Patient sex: M
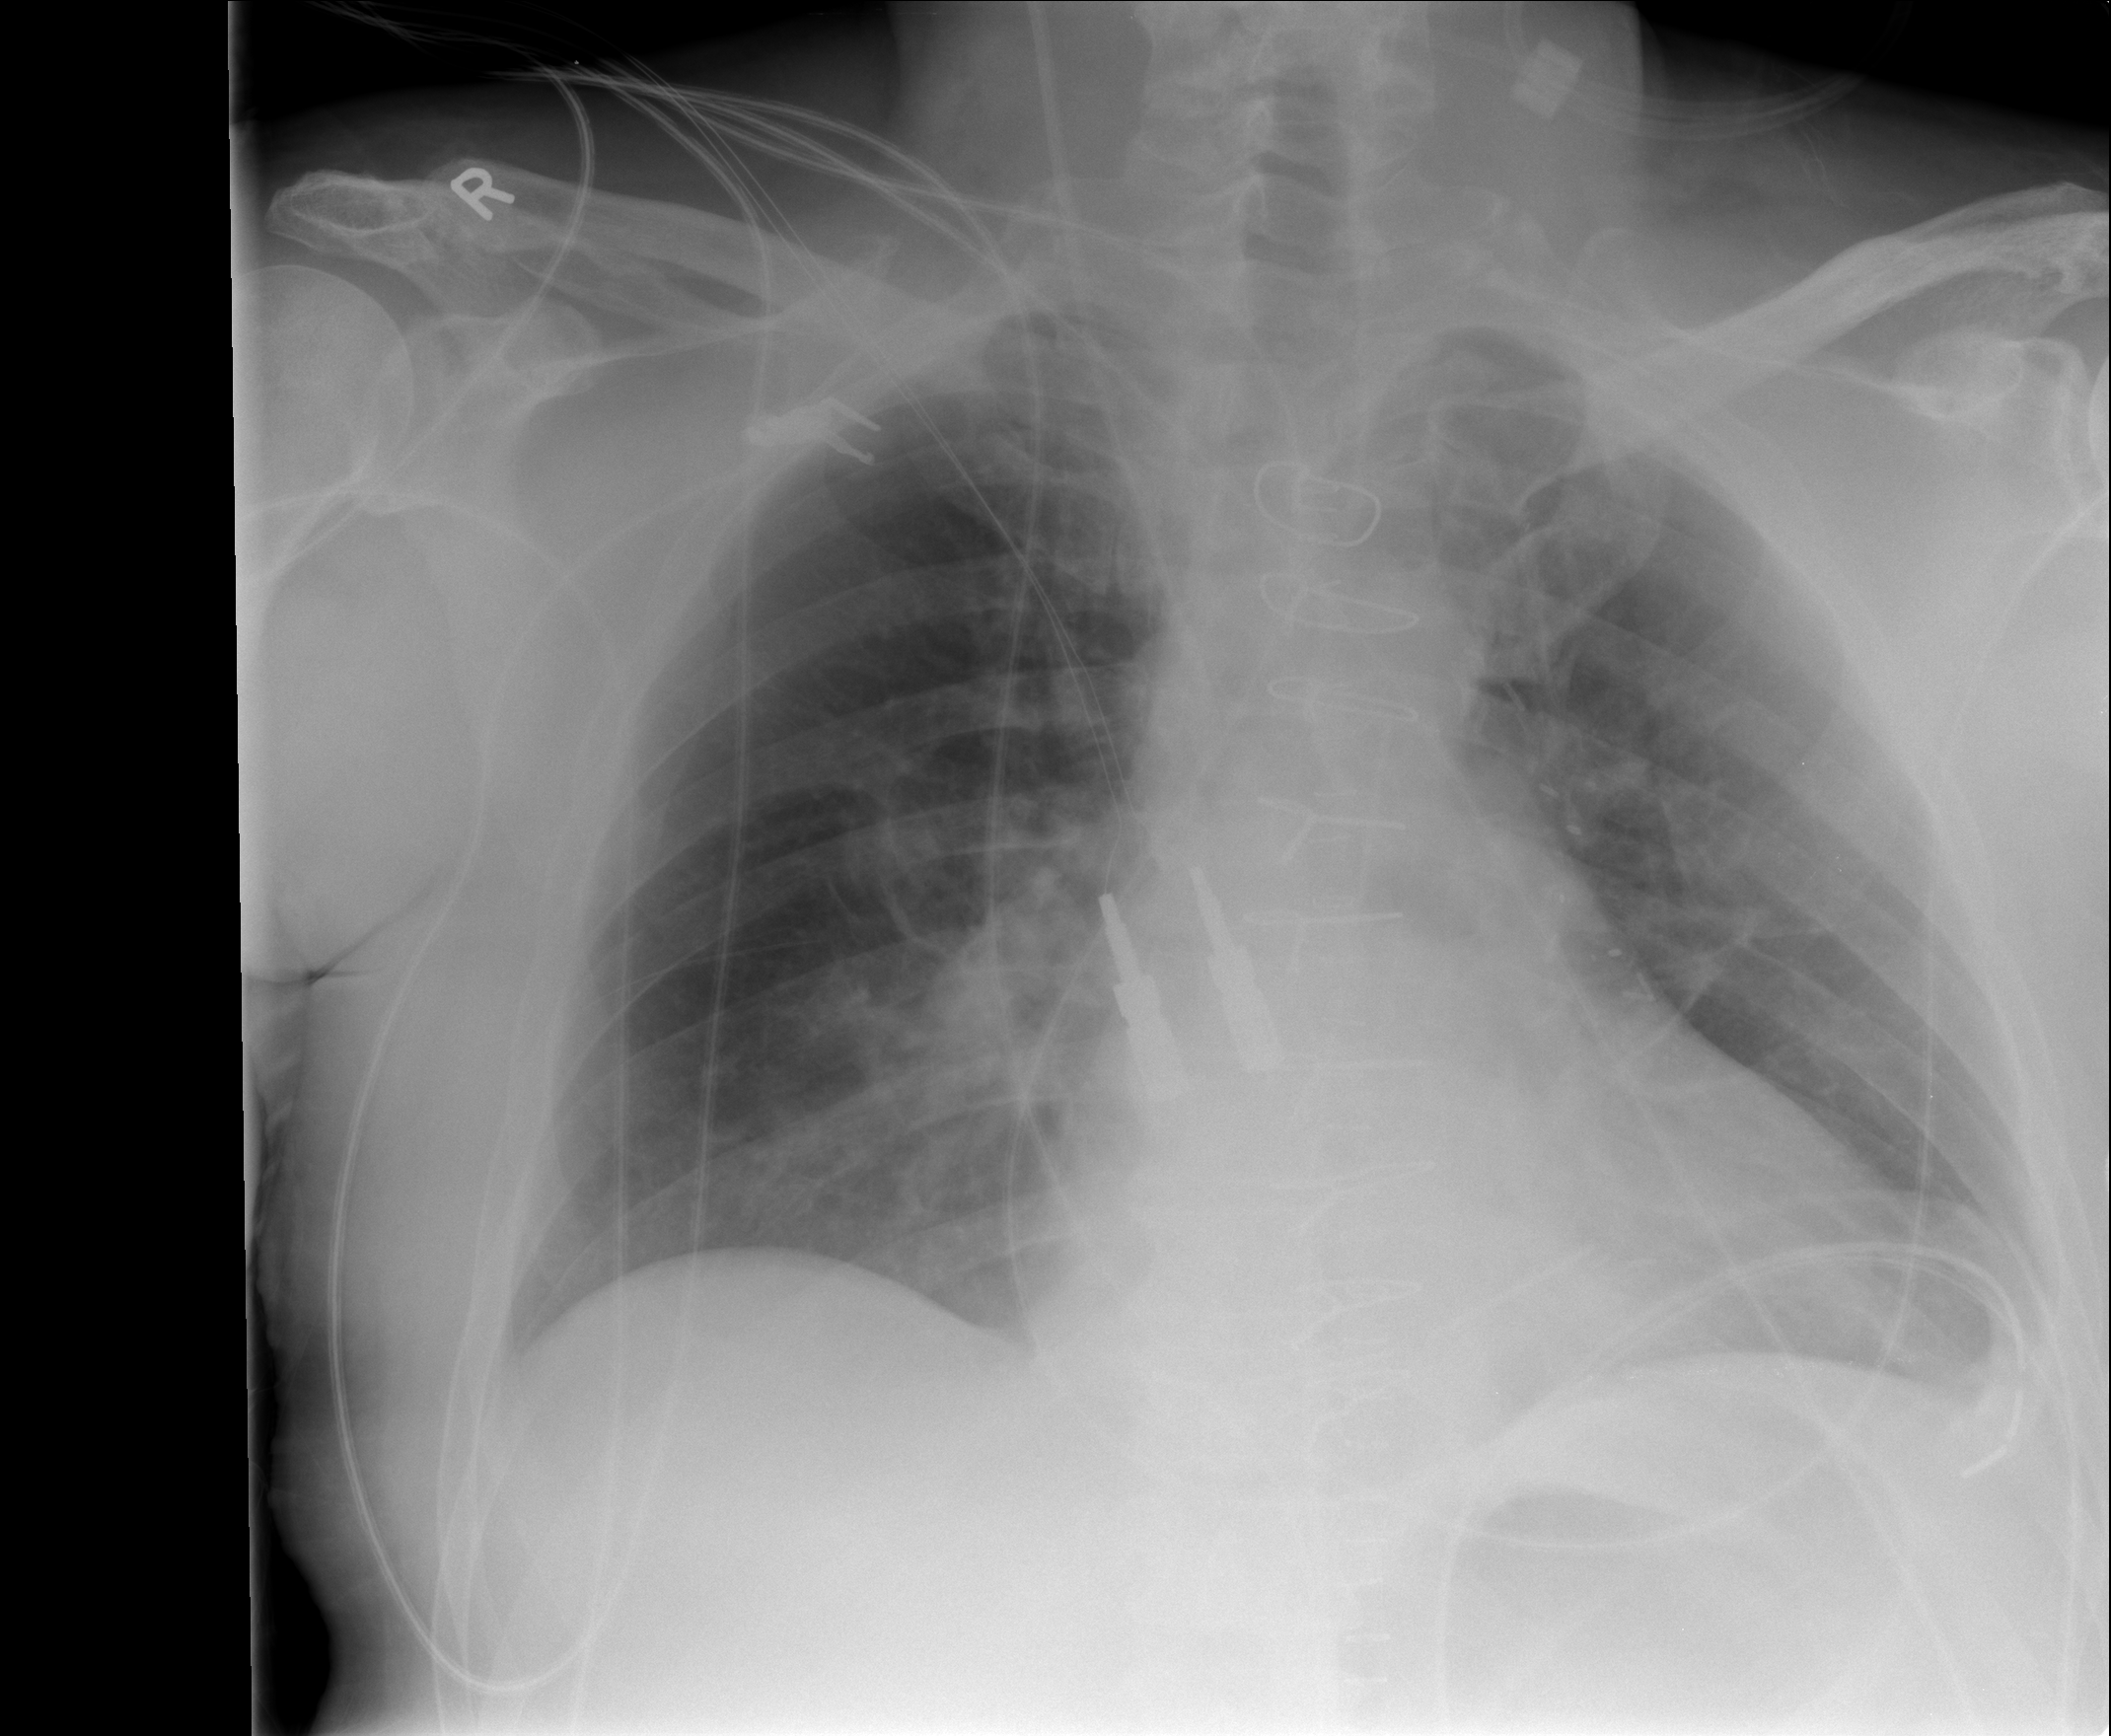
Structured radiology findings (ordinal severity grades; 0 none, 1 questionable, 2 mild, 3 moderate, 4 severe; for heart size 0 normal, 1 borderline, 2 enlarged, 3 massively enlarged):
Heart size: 1
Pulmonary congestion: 0
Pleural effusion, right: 0
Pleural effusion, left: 0
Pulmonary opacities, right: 2
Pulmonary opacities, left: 0
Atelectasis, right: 2
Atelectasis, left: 0